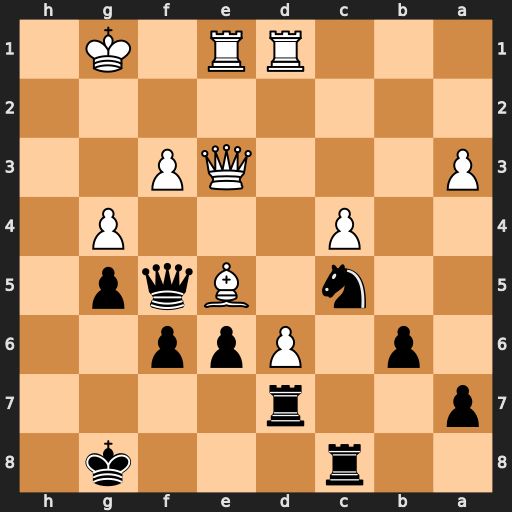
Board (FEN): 2r3k1/p2r4/1p1Ppp2/2n1Bqp1/2P3P1/P3QP2/8/3RR1K1
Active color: b
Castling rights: -
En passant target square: -
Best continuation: Qxe5 Qxe5 fxe5